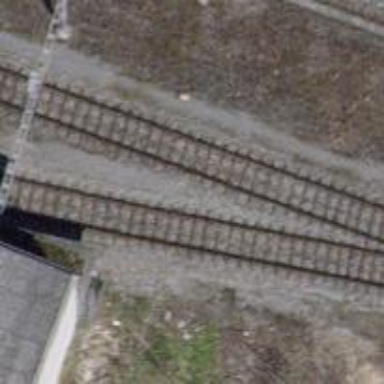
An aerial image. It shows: Single-track electrified railway with contact line. It is spur line for service.